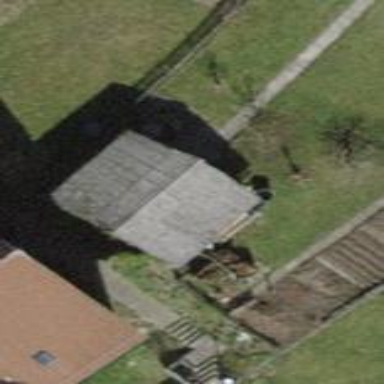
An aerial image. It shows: Building with tile roof.